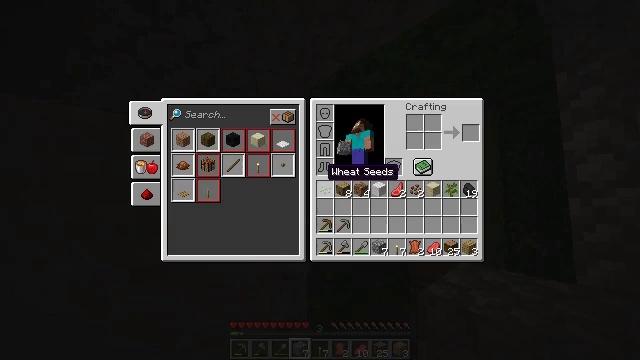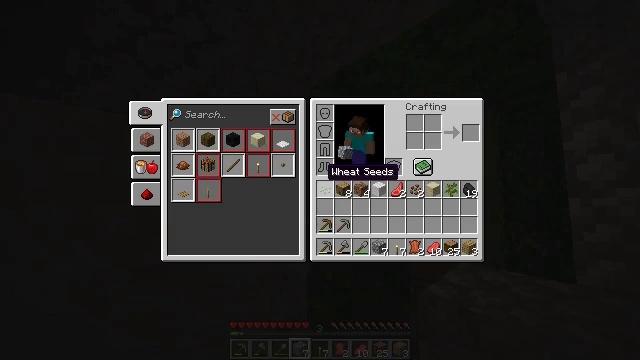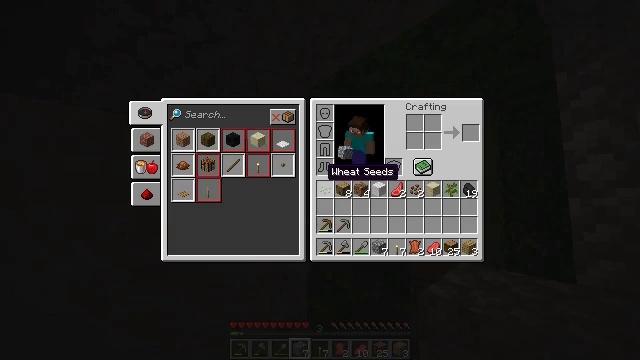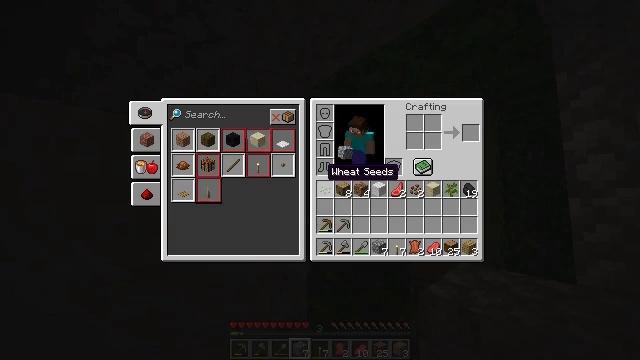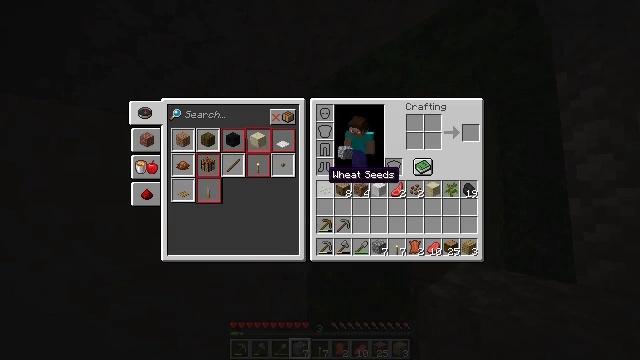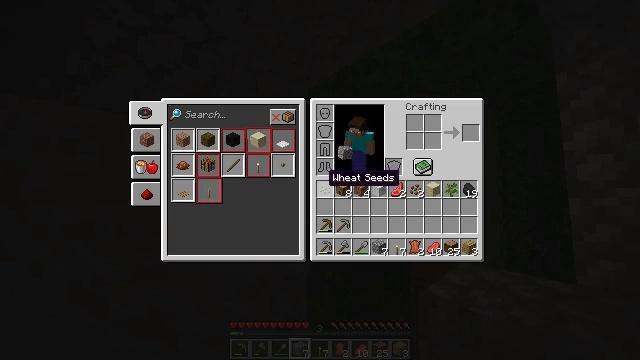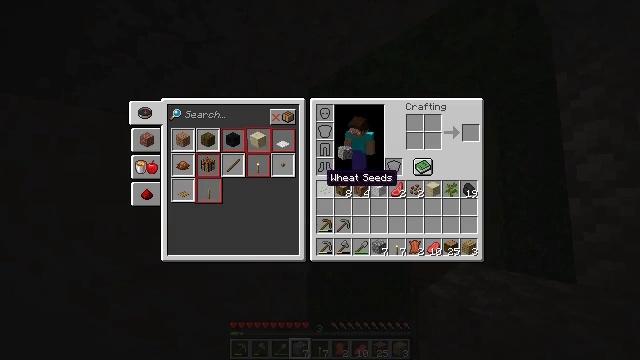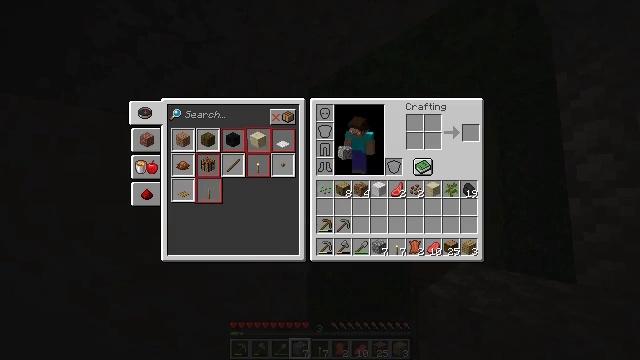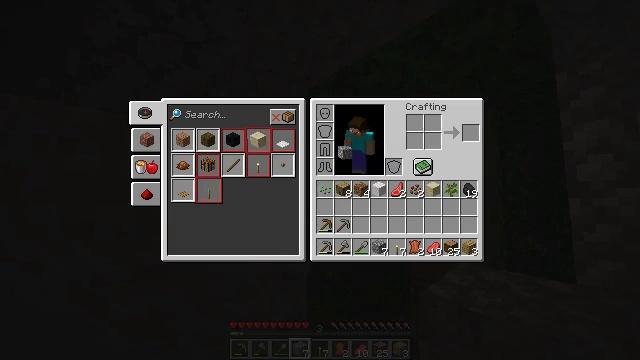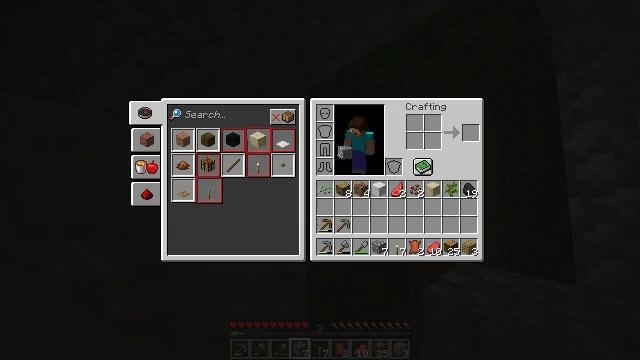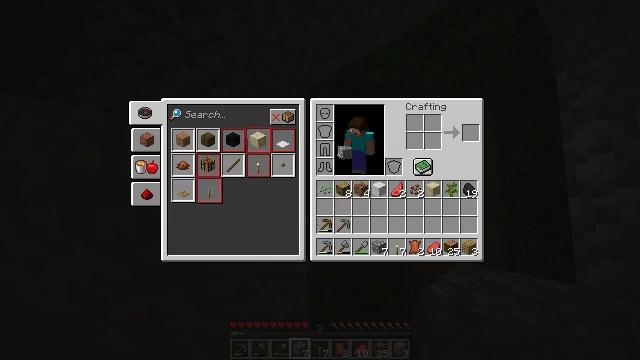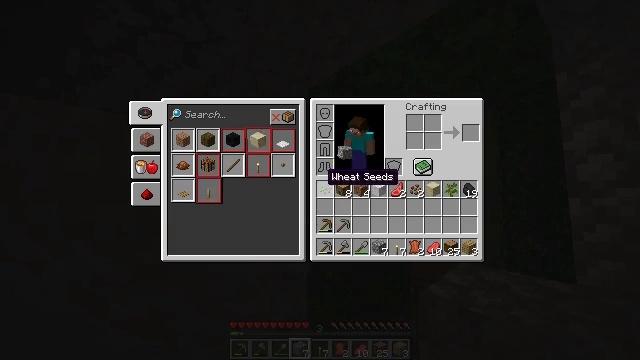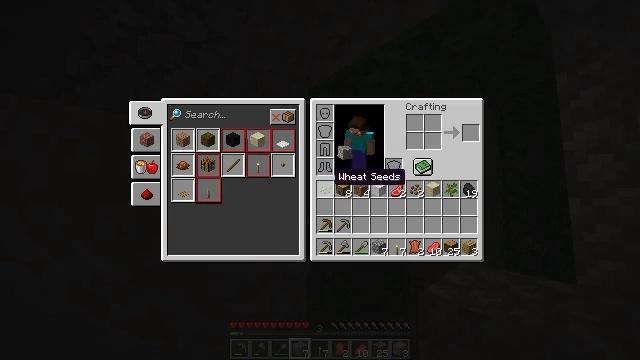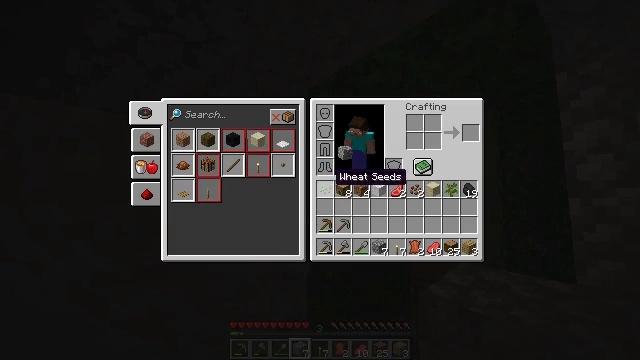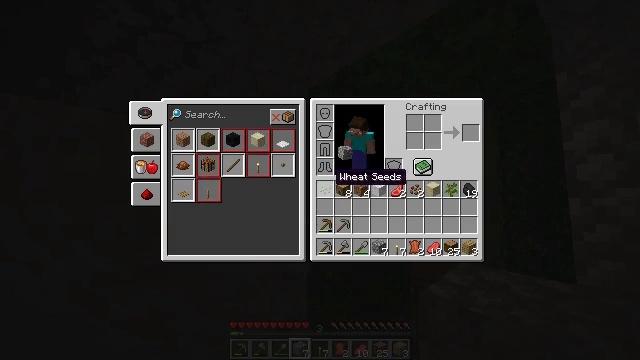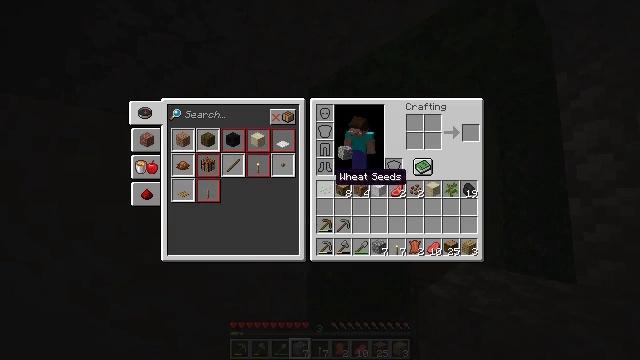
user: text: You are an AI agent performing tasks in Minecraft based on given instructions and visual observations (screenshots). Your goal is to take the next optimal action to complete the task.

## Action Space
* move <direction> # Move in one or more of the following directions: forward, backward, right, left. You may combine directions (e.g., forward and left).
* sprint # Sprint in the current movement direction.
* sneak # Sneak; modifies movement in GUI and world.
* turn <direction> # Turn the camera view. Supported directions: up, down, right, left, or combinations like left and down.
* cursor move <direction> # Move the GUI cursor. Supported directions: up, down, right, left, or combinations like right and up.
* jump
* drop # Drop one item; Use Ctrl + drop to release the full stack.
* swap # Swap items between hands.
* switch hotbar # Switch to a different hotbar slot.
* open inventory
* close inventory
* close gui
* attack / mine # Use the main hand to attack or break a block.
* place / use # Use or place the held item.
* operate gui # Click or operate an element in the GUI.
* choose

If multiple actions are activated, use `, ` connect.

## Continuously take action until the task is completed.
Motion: motion action
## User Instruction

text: Get dirt block.
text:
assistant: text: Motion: open inventory
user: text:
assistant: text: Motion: open inventory
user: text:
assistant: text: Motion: open inventory
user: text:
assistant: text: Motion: no_op
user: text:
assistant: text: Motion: no_op
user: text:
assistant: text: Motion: no_op
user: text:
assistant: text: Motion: no_op
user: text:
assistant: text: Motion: no_op
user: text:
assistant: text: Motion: no_op
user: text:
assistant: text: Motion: no_op
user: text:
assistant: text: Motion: no_op
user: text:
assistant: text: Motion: cursor move right
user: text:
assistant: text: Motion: no_op
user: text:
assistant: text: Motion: no_op
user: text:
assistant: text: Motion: no_op
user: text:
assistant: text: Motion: no_op
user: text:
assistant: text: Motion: no_op
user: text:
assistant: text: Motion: no_op
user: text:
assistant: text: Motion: no_op
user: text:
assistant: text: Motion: no_op
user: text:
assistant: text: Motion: no_op
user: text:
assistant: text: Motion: no_op
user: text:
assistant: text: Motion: no_op
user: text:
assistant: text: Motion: no_op
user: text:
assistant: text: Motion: no_op
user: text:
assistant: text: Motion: turn right and down
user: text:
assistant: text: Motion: turn right and down
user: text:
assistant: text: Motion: turn down
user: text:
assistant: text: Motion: turn down
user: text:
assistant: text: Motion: turn down